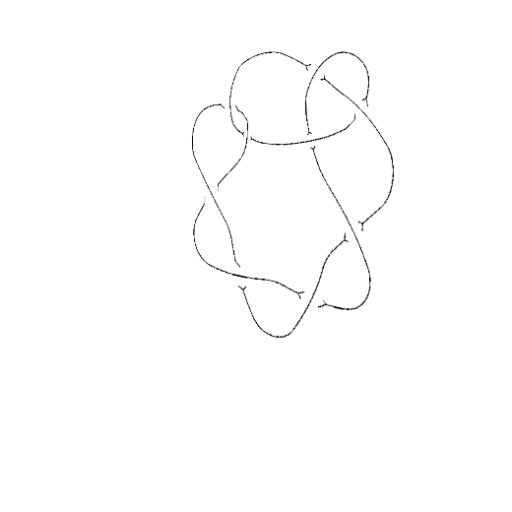
Crossing number: 9